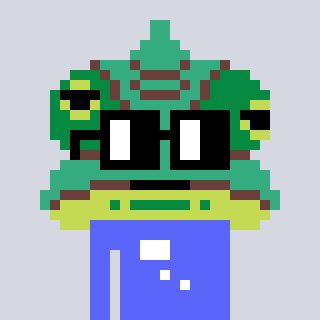
a pixel art character with square black glasses, a chameleon-shaped head and a purple-colored body on a cool background